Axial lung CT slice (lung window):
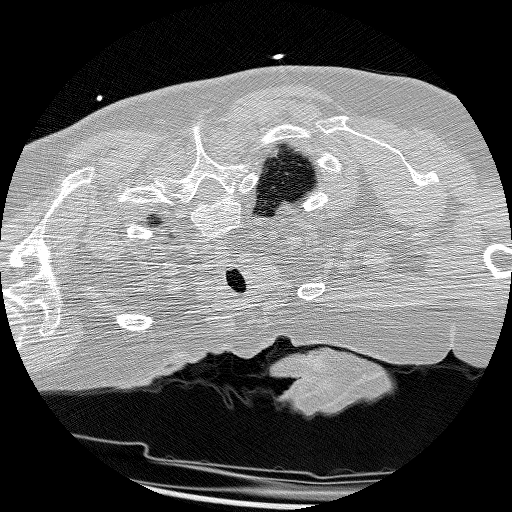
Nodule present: no